Interaction volume radius: 5 \u00c5
Interaction volume height: 15 \u00c5
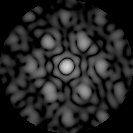
Disorder parameter: 0.5036